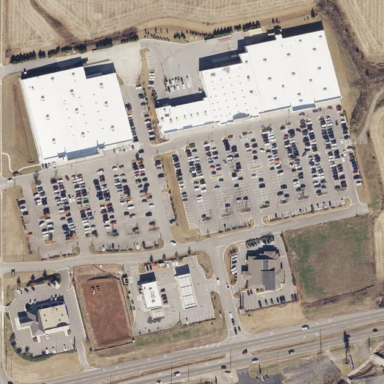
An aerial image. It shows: Retail area.